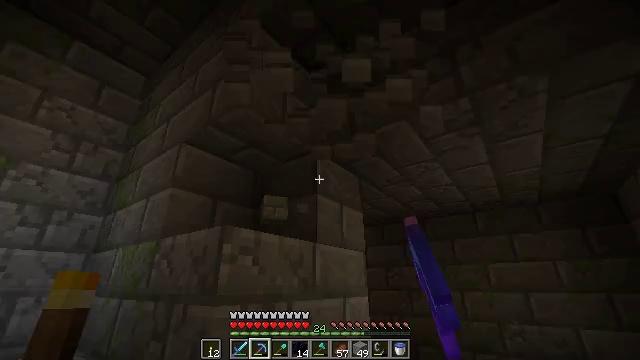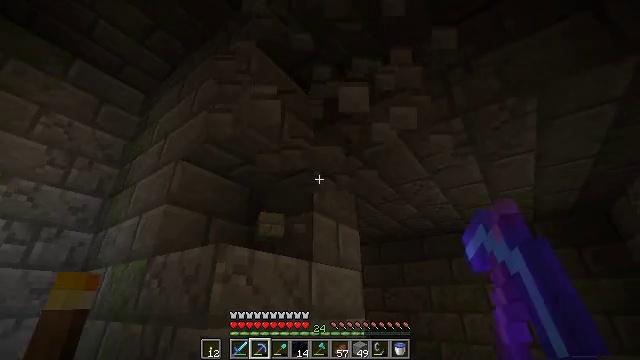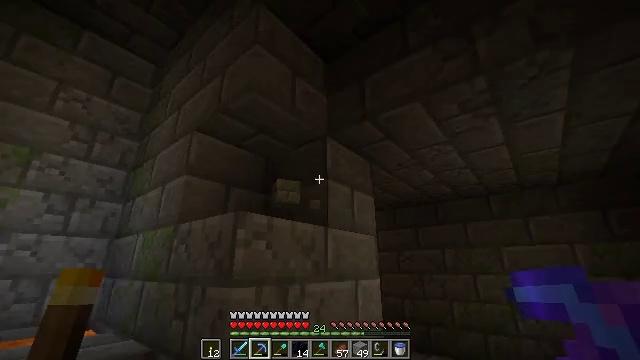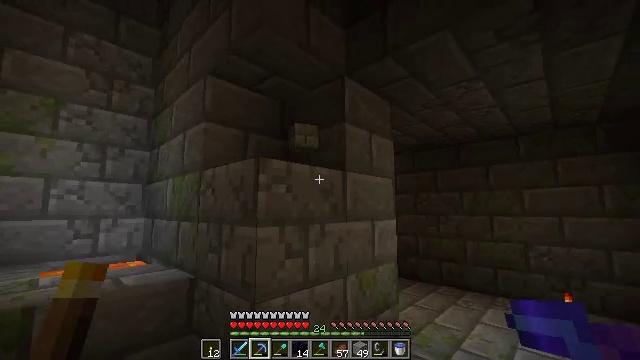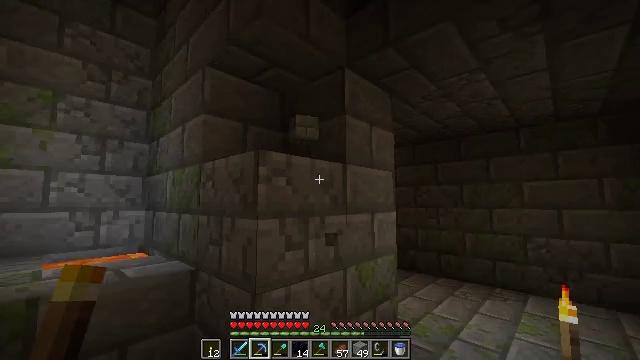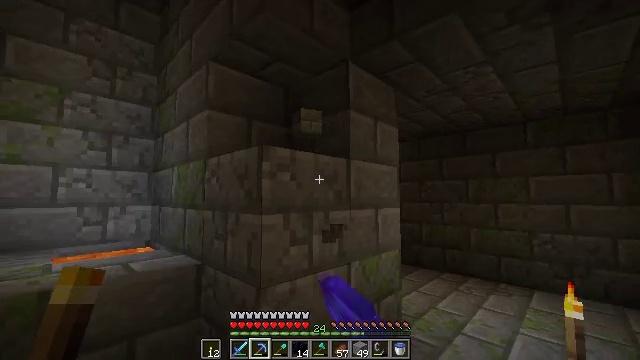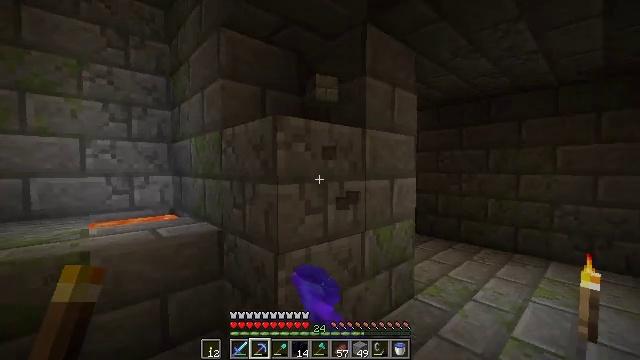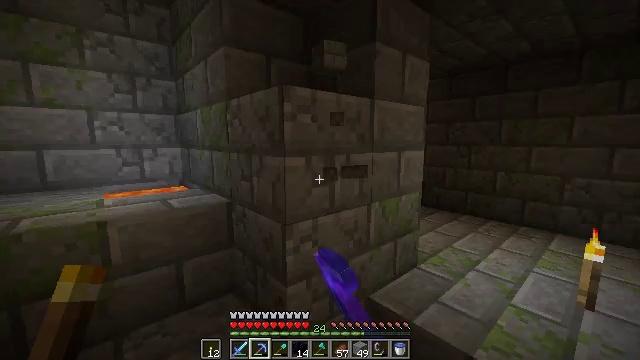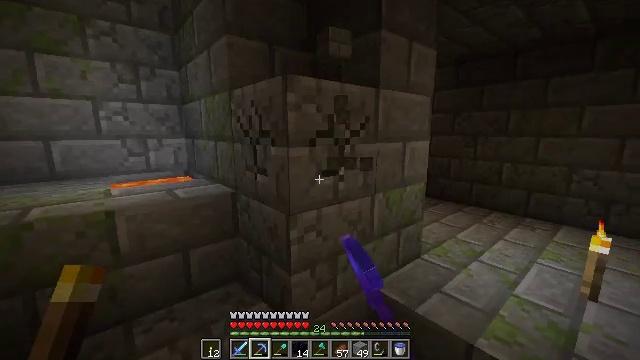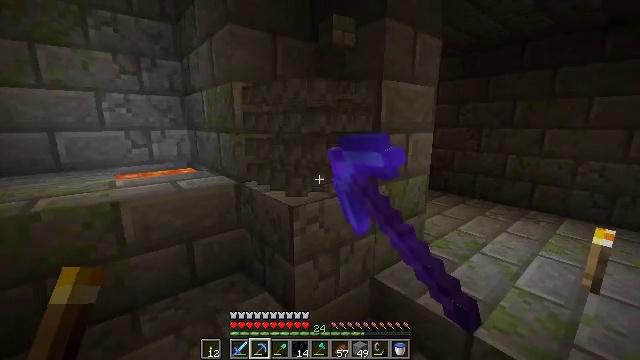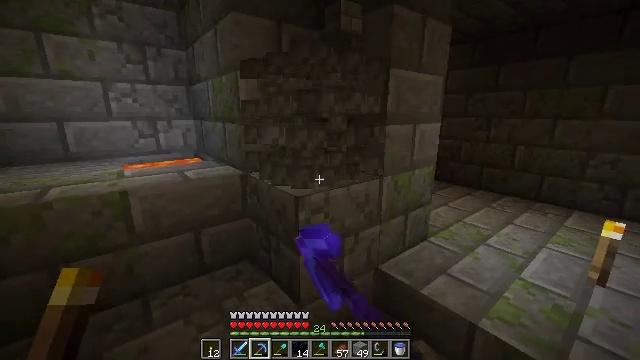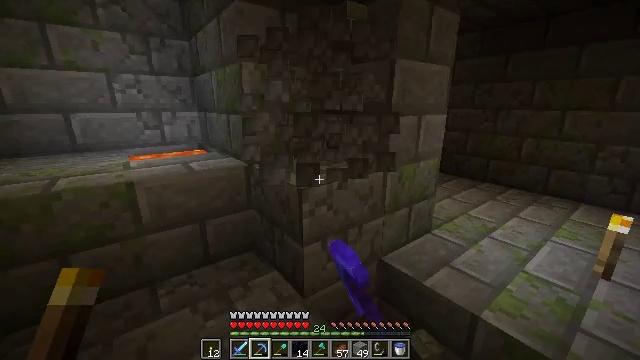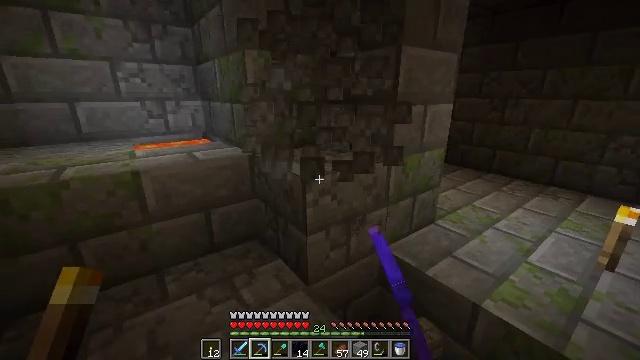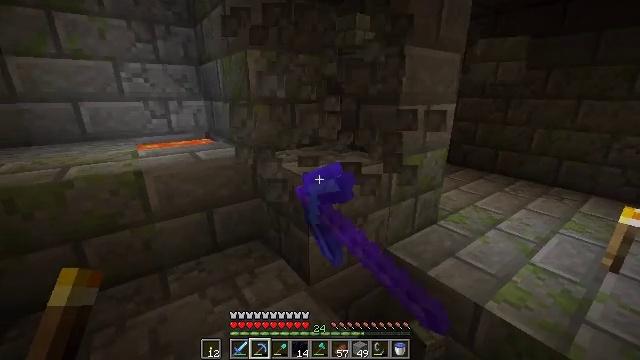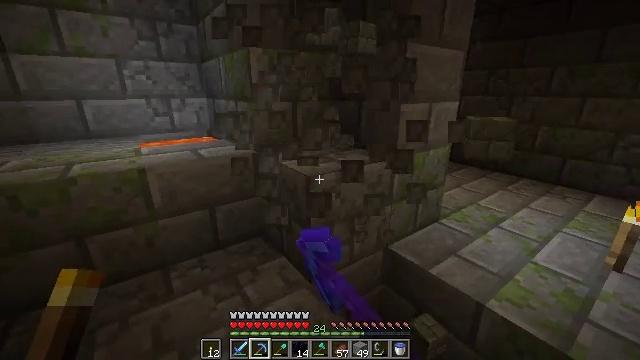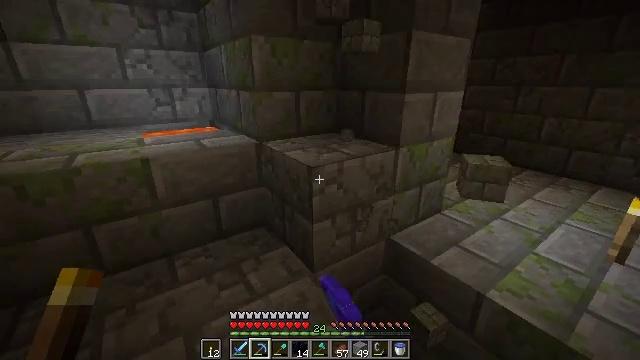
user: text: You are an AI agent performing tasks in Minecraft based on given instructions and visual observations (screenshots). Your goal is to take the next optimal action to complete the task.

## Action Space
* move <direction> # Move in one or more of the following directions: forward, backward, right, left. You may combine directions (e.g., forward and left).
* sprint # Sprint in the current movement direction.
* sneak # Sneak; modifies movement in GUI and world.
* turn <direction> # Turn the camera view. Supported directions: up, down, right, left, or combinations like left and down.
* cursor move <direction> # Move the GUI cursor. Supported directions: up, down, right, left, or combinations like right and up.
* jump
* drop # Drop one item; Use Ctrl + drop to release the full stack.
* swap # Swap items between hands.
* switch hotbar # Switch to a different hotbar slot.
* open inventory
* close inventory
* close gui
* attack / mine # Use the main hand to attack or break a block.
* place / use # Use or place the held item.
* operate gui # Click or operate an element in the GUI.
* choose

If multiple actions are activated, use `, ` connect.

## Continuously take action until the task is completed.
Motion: motion action
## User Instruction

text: Mine the cracked stone bricks.
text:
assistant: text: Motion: turn up
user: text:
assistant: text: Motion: turn left and down
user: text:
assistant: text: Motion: turn left and down
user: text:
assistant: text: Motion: turn down, attack / mine
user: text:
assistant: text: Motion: turn down, attack / mine
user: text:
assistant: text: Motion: turn left and down, attack / mine
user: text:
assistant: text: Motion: turn left and down, attack / mine
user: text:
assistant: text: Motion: turn down, attack / mine
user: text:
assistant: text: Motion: turn down, attack / mine
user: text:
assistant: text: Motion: turn left and down, attack / mine
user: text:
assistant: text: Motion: turn down, attack / mine
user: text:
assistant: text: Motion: turn down, attack / mine
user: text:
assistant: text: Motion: attack / mine
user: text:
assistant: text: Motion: attack / mine
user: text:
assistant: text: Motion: turn down, attack / mine
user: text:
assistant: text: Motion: turn right and down, attack / mine
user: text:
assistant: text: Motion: turn down, attack / mine
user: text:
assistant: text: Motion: turn down, attack / mine
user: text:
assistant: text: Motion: turn down, attack / mine
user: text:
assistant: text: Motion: turn right and down, attack / mine
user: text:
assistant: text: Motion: turn down, attack / mine
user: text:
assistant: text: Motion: no_op